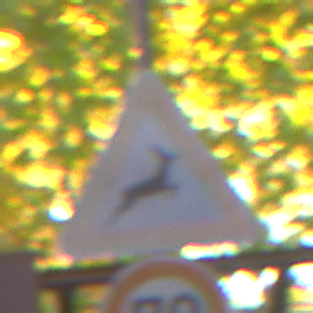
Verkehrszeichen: WildwechselLinks
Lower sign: Geschwindigkeit70
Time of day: Night
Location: Outdoor (Urban)
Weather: PartlyCloudy
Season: NotSpecified
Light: Natural